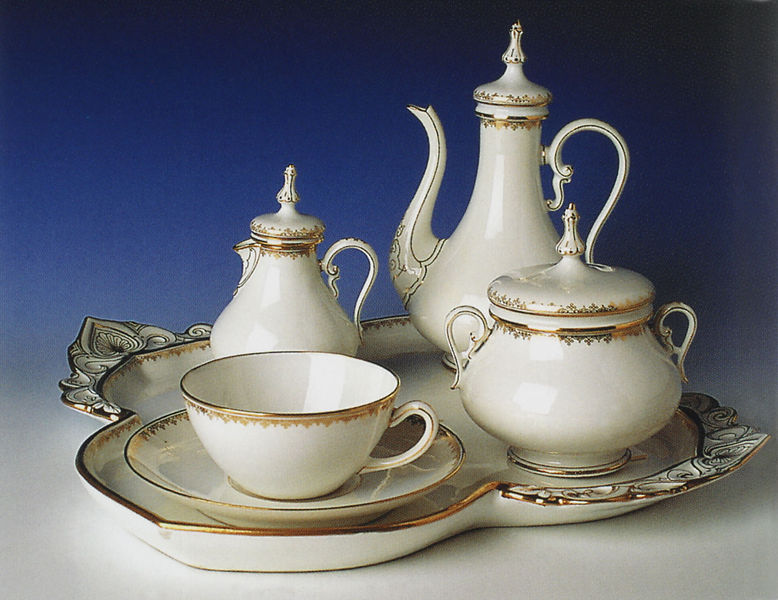
Titel: Solitaire
Standort: Herstellungsort: Paris, Vierzon, Manufaktur Hache und Pepin (EU - F)
Institution: Nürnberg, Germanisches Nationalmuseum
Schlagwörter: blau, weiß, hintergrund, tablett, gold, henkel, kanne, keramik, jugendstil, verzierung, tasse, tee, foto, griff, deckel, dose, porzellan, milch, geschirr, service, untertasse, kännchen, teekanne, teetasse, kaffe, goldrand, ornamentik, milchkännchen, set, klassisch, tülle, milchkanne, zucker, zuckerdose, teeservice, teeset, hengel, pflanzenmotiv, zuckertopf, milchguss